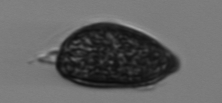
Label: Prorocentrum_micans